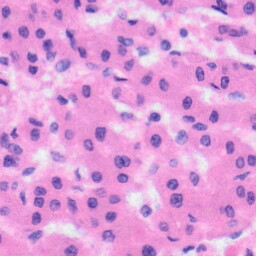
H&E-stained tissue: Liver